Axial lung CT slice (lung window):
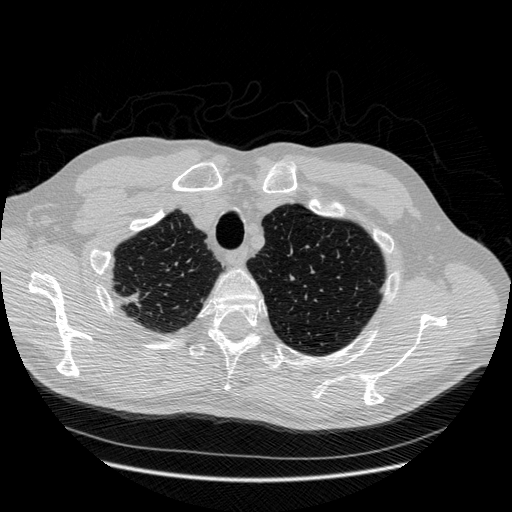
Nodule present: no